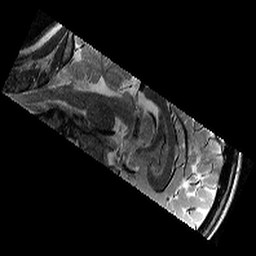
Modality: T2w
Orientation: sagittal
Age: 10
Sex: female
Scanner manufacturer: siemens
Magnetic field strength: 3 T
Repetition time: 9.23 s
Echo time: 0.067 s